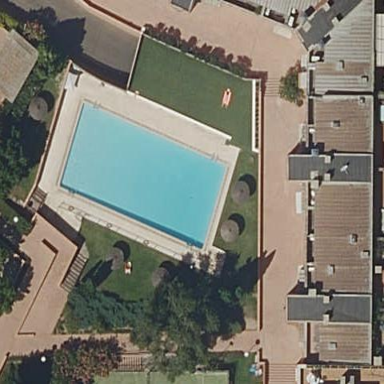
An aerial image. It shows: Swimming pool located in leisure land.